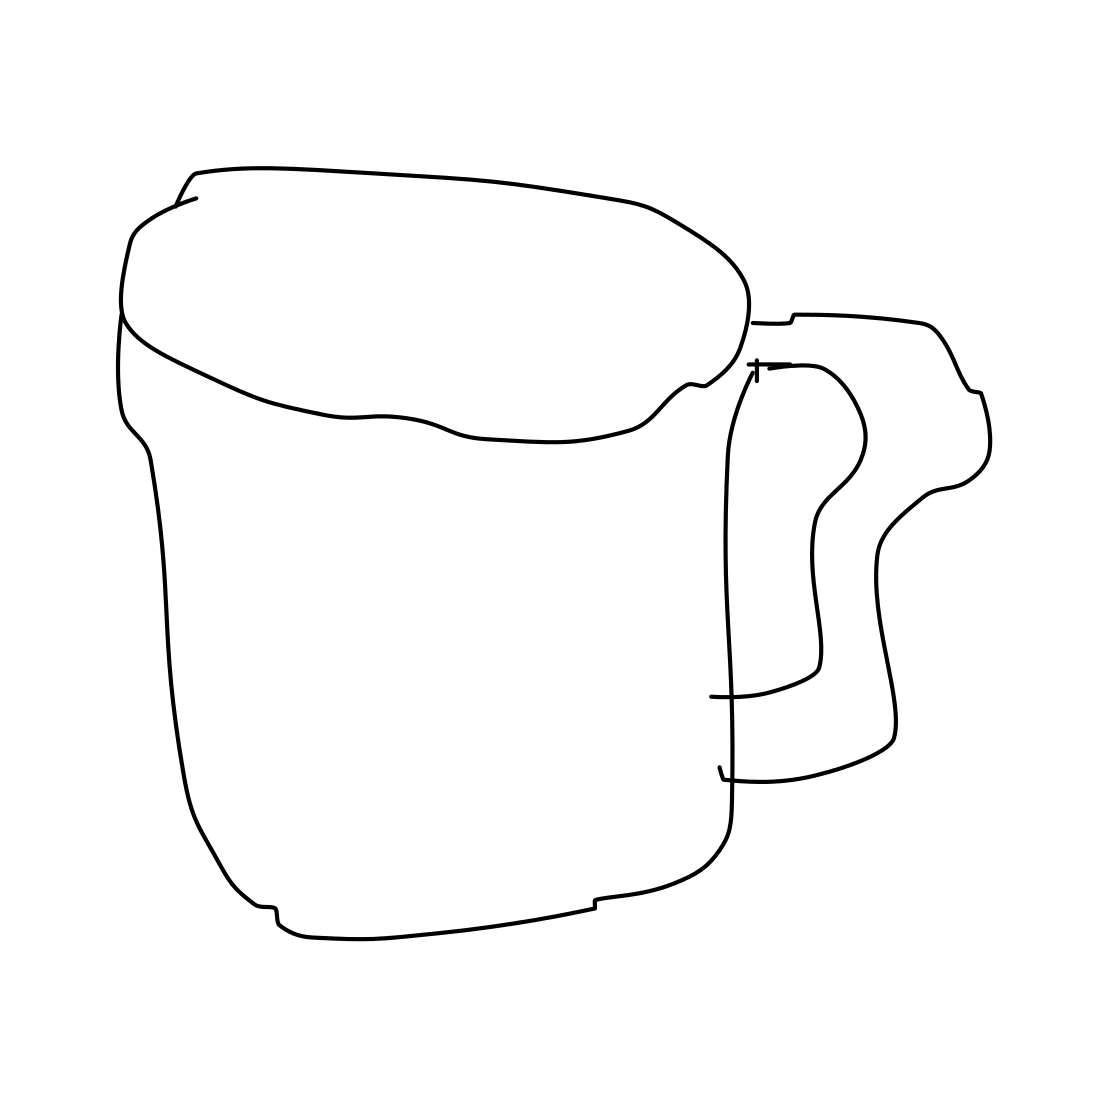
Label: teacup